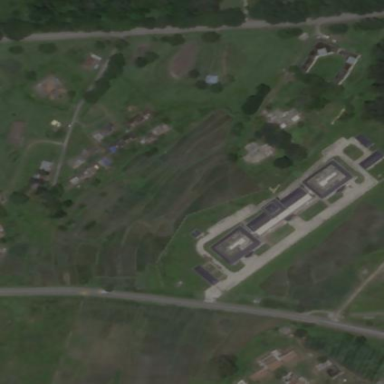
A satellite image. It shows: Hospital building.